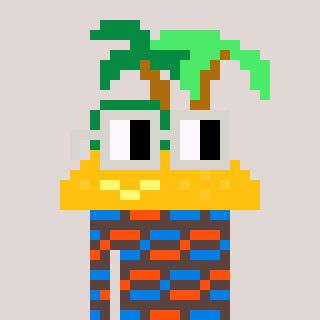
a pixel art character with square light gray glasses, a island-shaped head and a darkbrown-colored body on a warm background